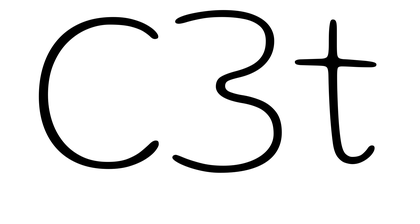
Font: Gluten_Thin